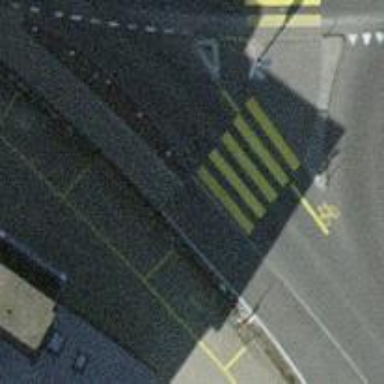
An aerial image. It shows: Marked road crossing.